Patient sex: F
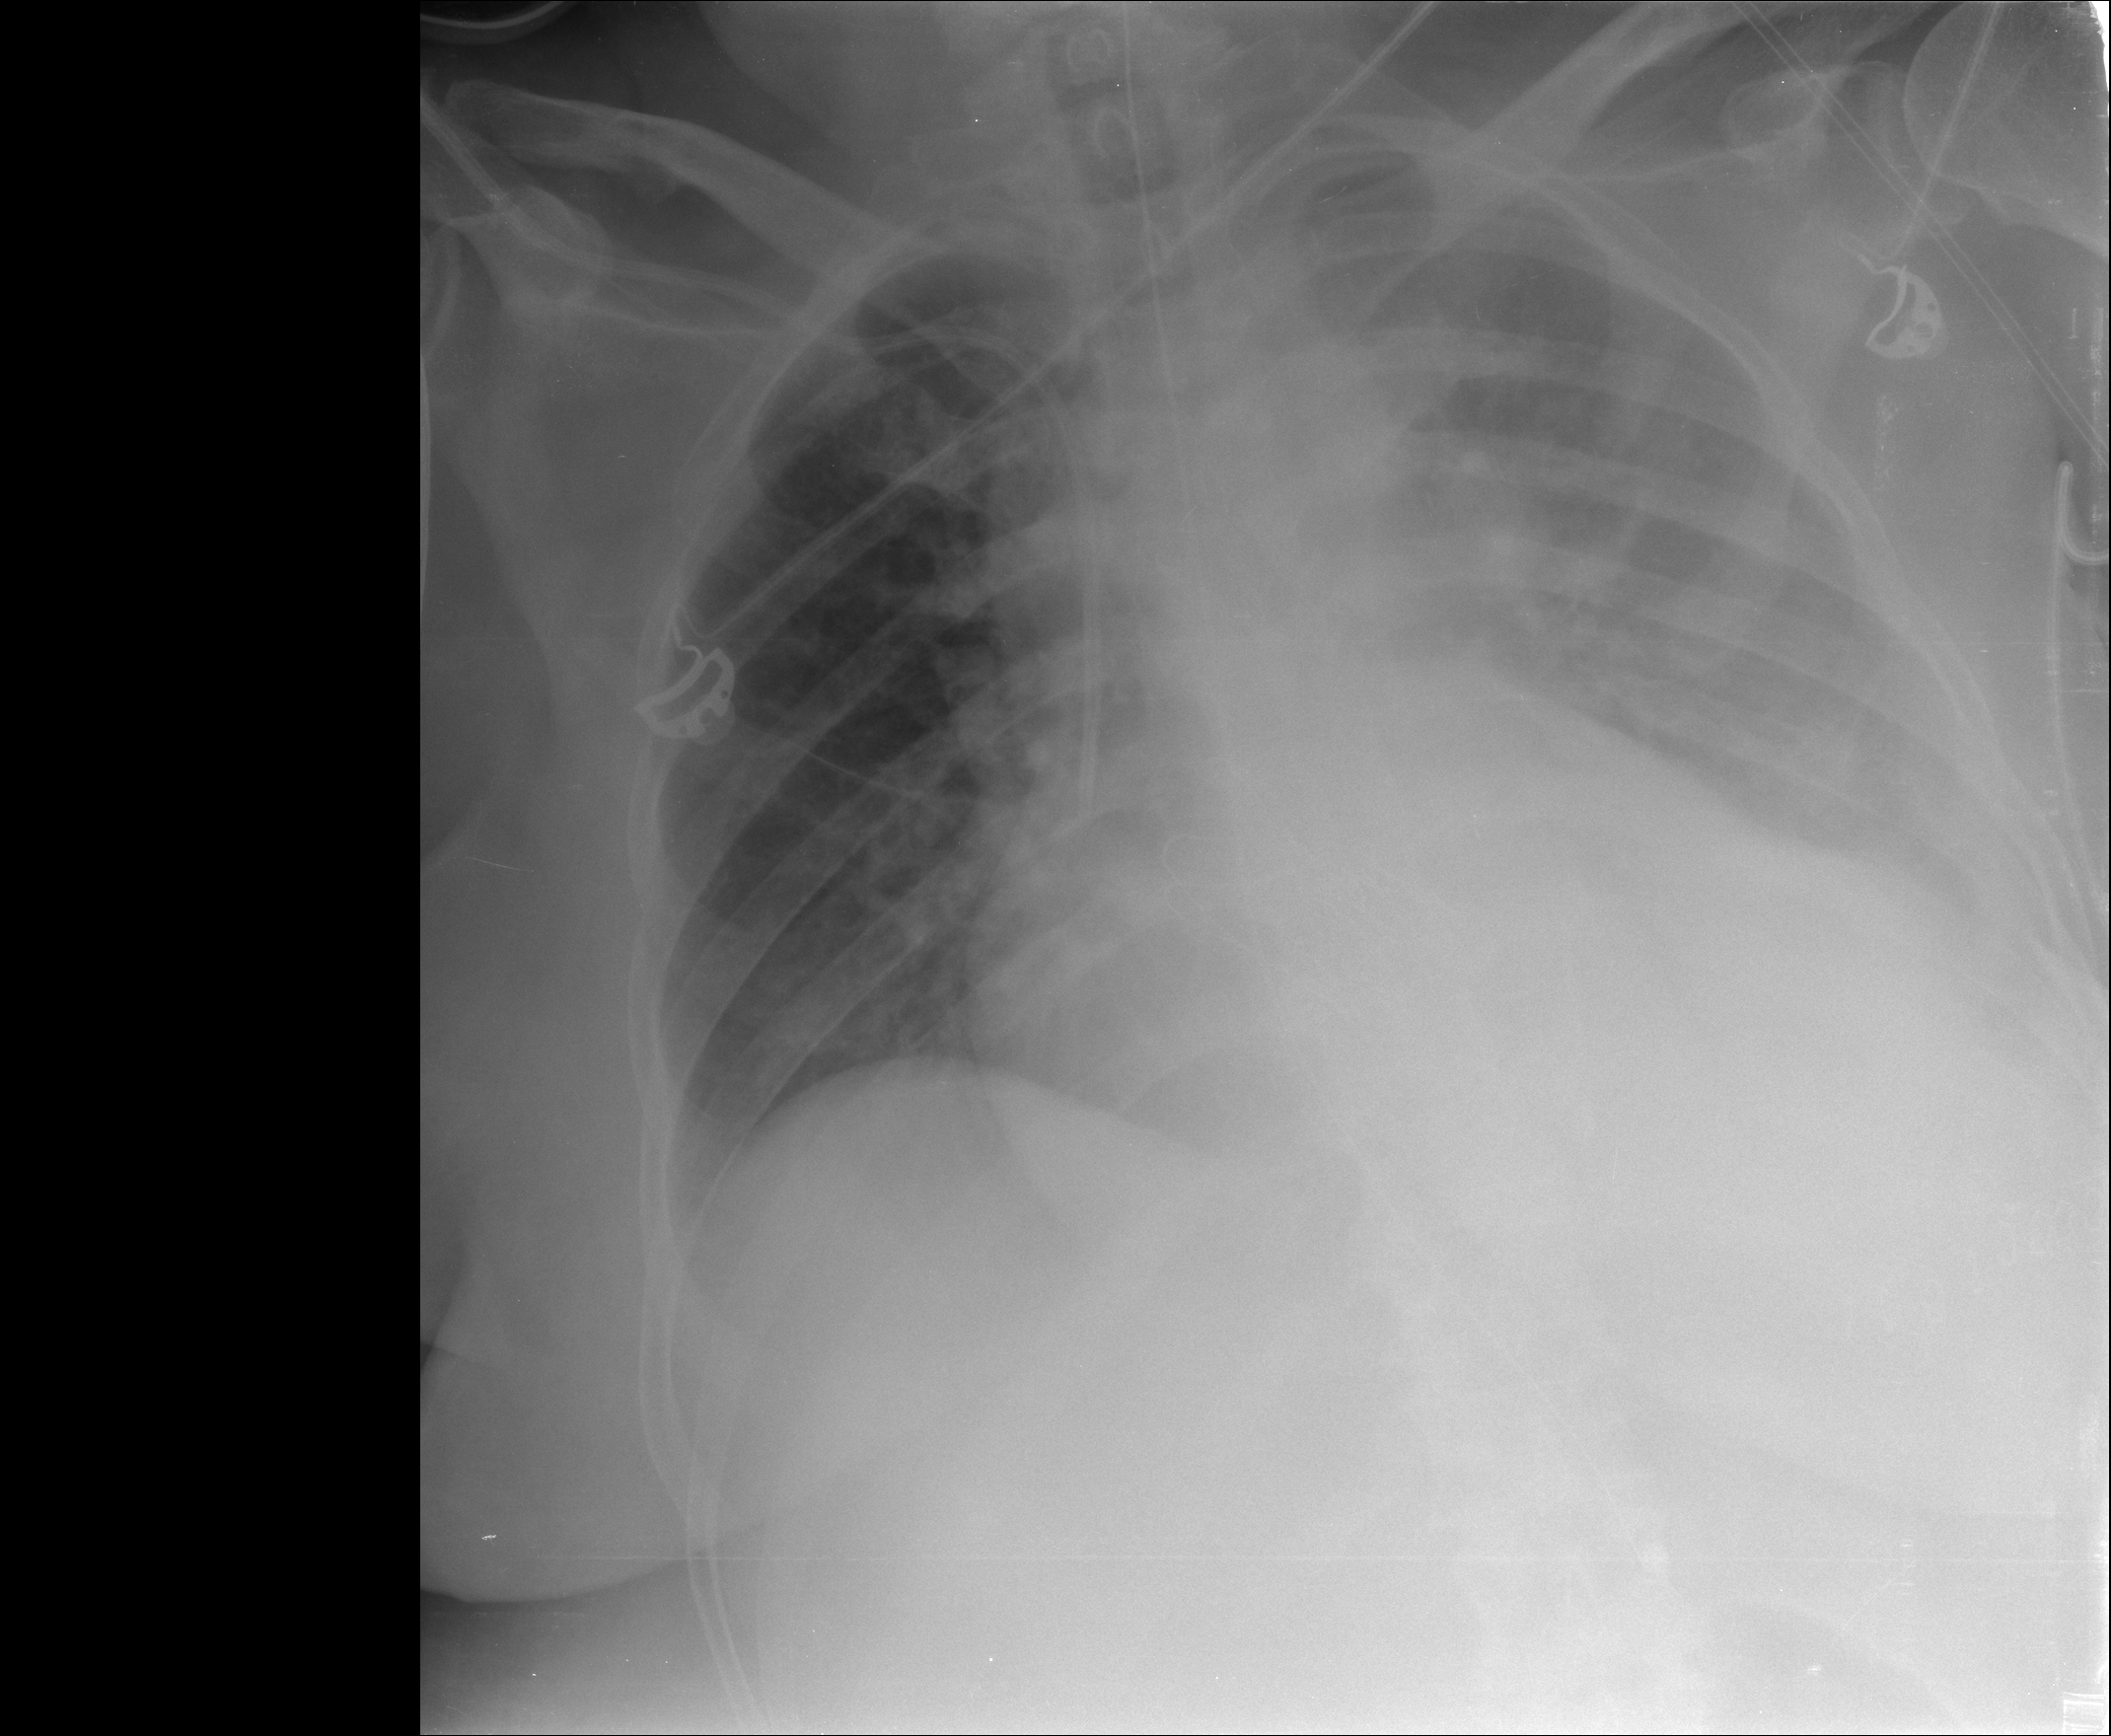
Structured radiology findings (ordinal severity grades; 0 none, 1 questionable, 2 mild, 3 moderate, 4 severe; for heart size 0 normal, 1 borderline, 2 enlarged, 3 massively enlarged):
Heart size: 1
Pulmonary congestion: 0
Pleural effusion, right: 0
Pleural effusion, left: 3
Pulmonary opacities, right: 0
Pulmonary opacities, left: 0
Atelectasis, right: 0
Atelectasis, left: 3